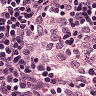
Metastatic tissue present: no